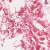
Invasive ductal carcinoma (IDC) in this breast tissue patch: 0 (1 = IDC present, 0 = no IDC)